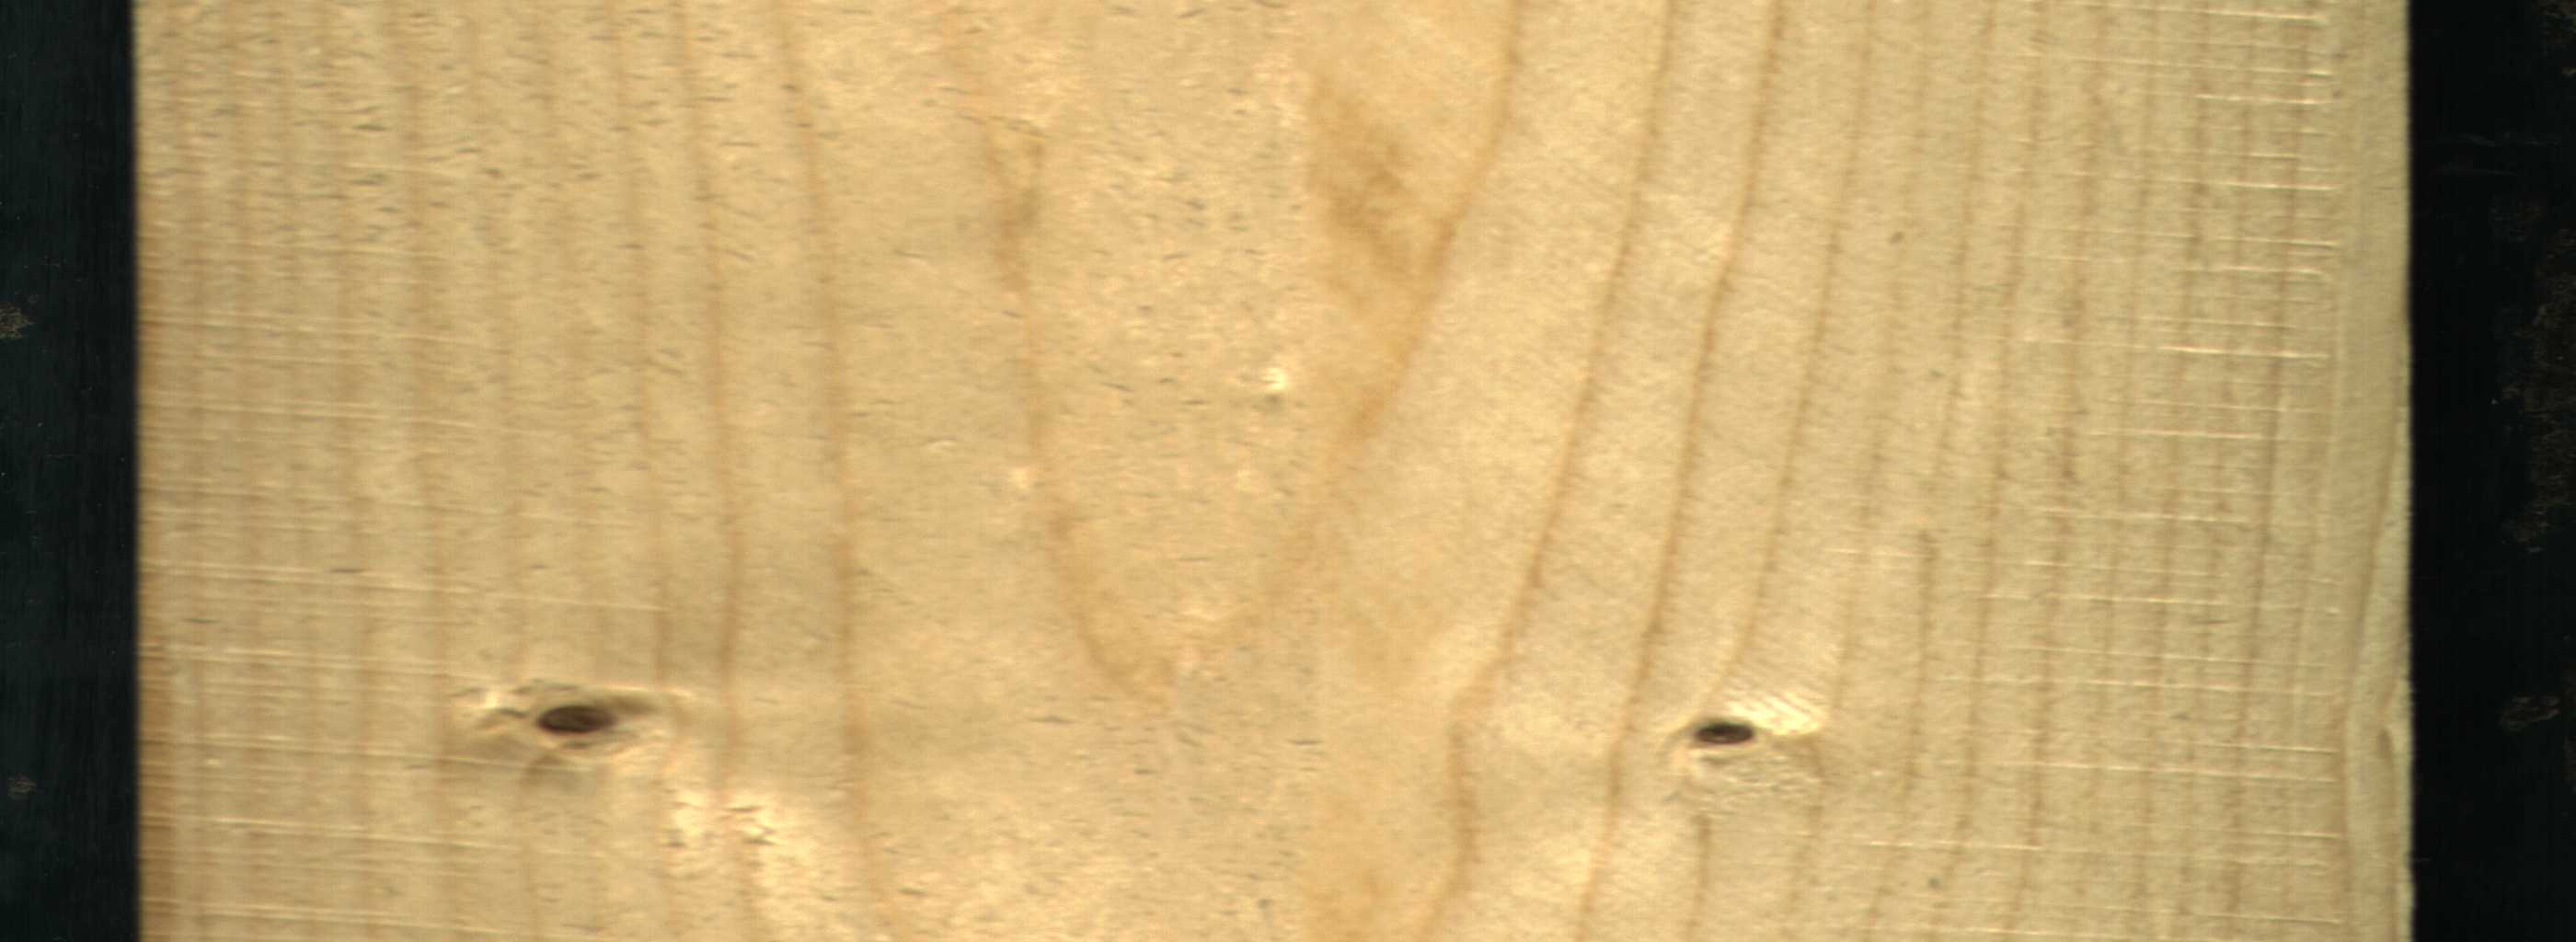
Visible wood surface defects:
Live_Knot
Live_Knot